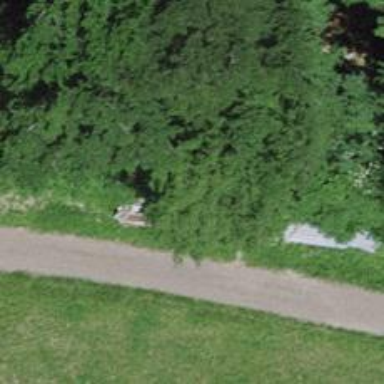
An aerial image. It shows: Bench for seating.